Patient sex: F
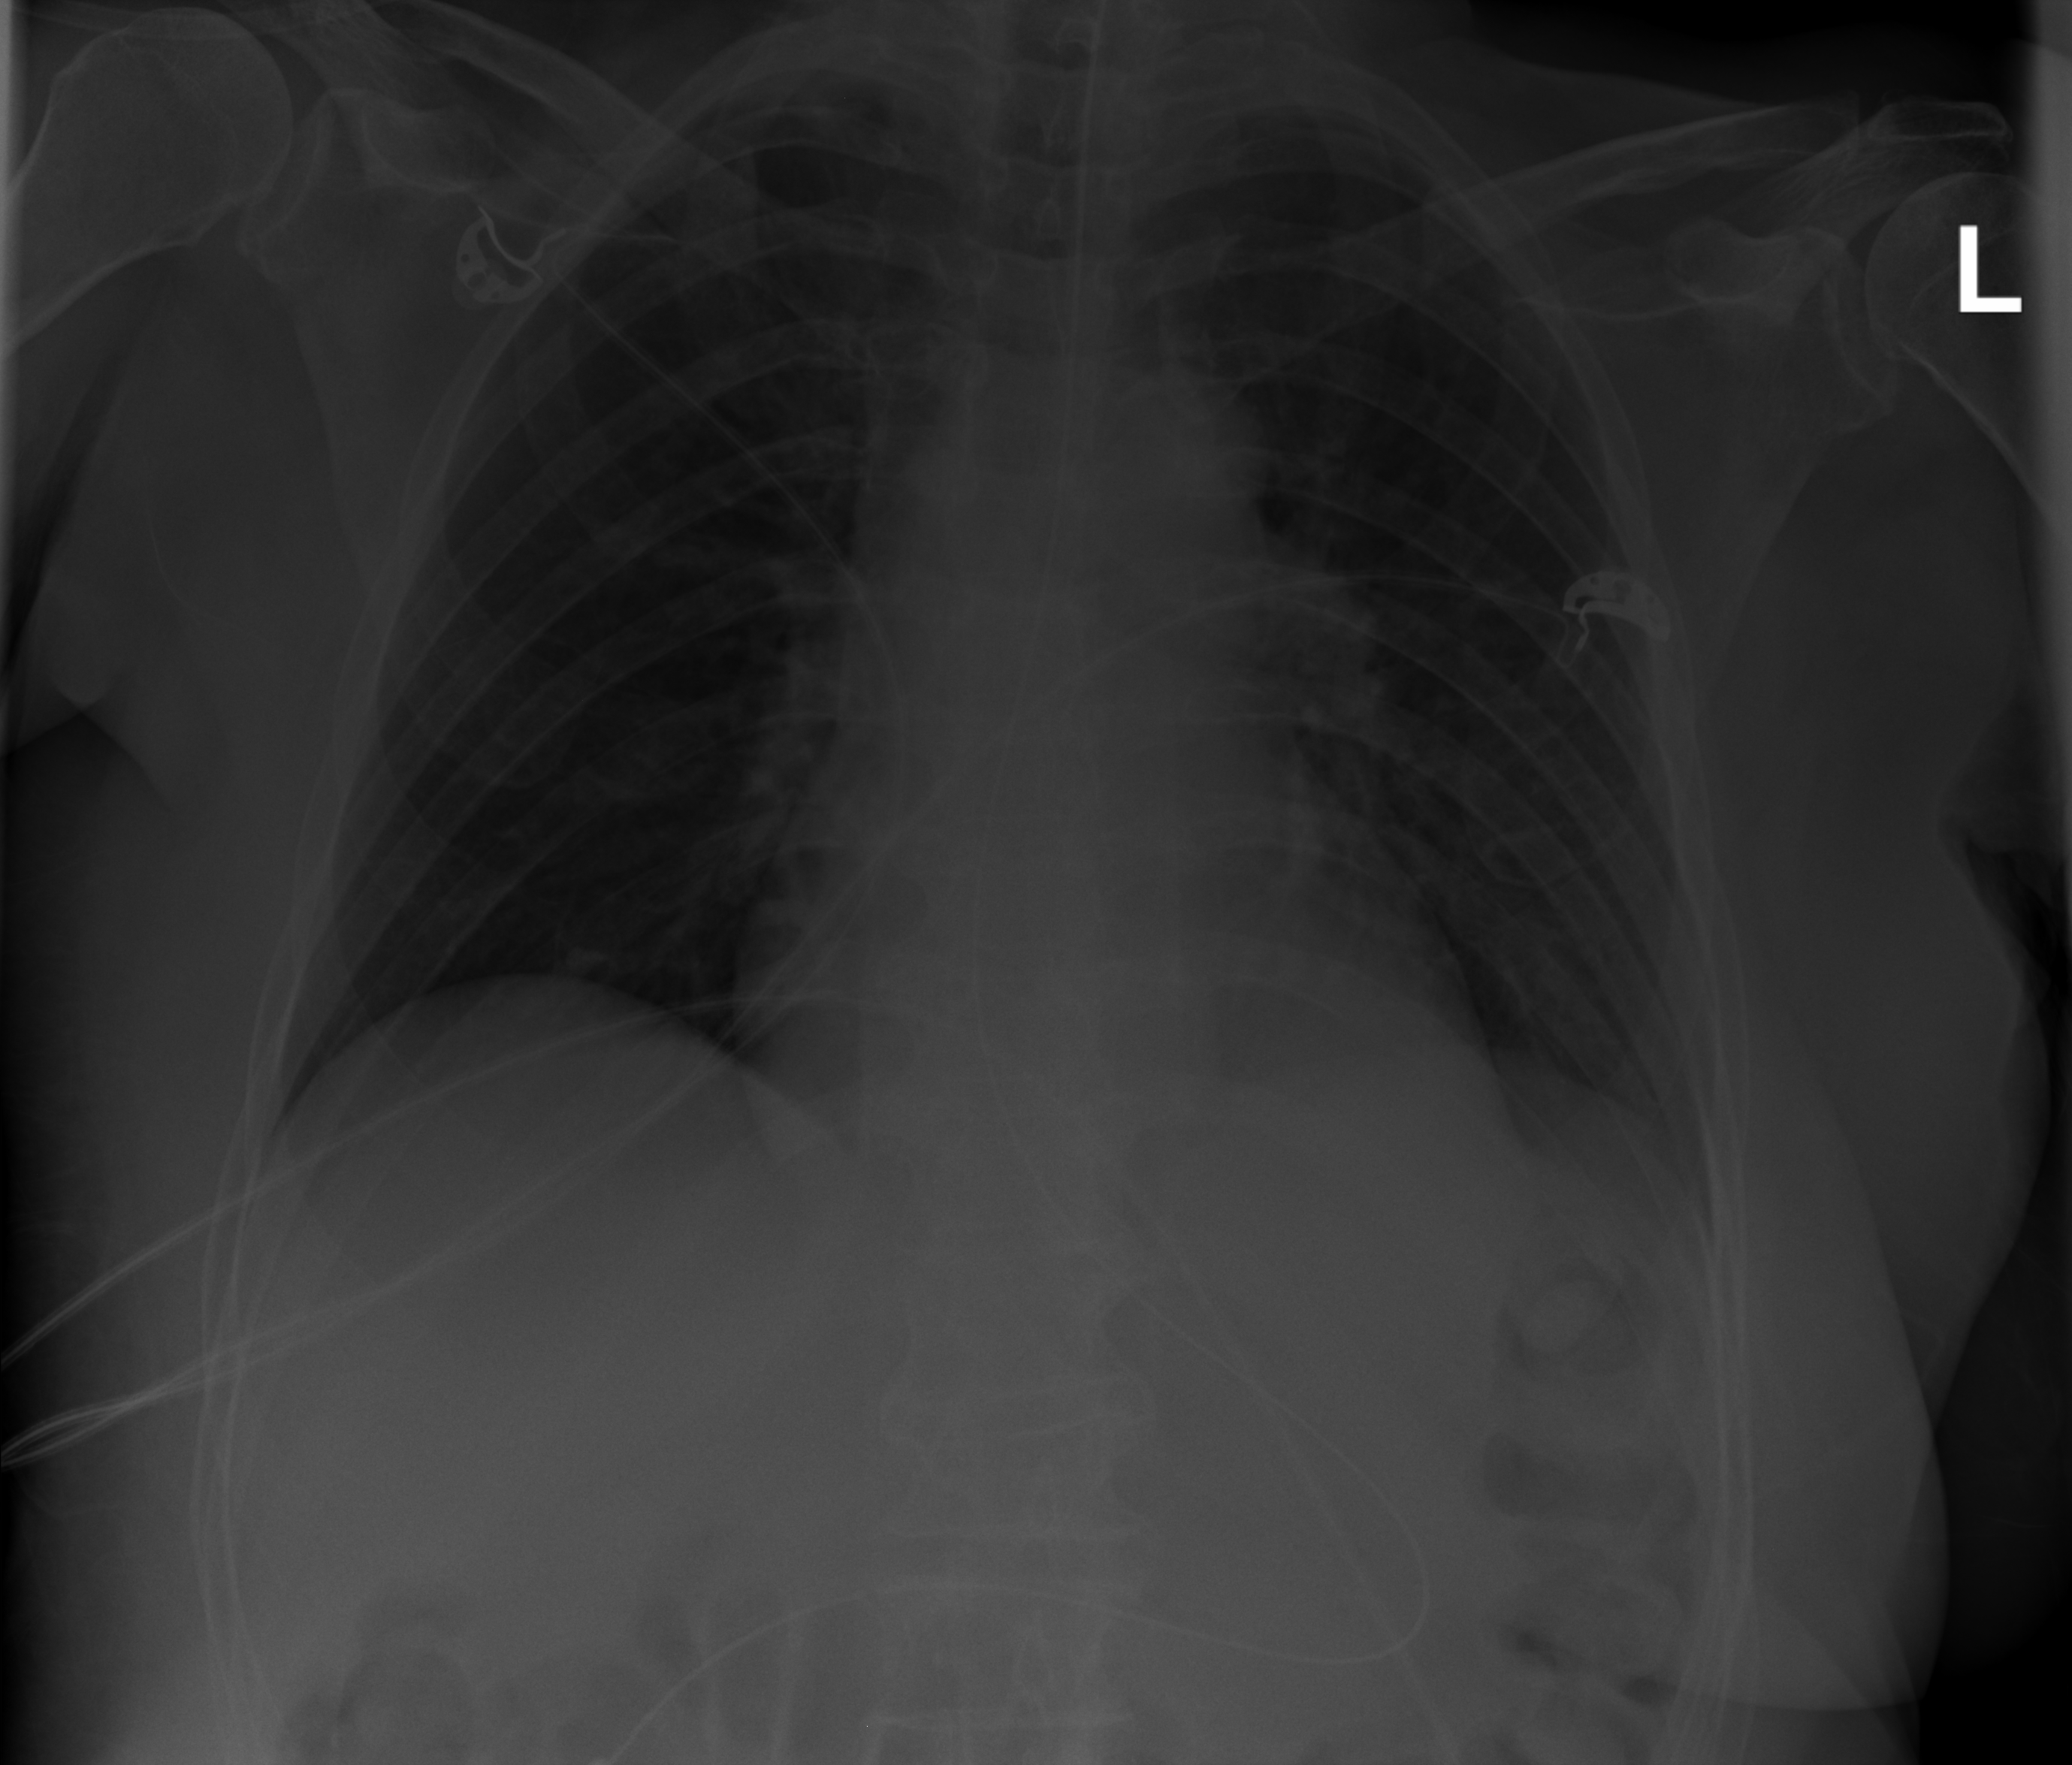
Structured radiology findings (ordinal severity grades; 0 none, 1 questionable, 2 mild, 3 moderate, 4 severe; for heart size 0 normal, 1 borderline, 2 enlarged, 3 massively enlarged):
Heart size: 1
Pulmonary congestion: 0
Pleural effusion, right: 0
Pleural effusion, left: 0
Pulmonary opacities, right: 2
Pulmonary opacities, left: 2
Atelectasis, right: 0
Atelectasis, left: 2